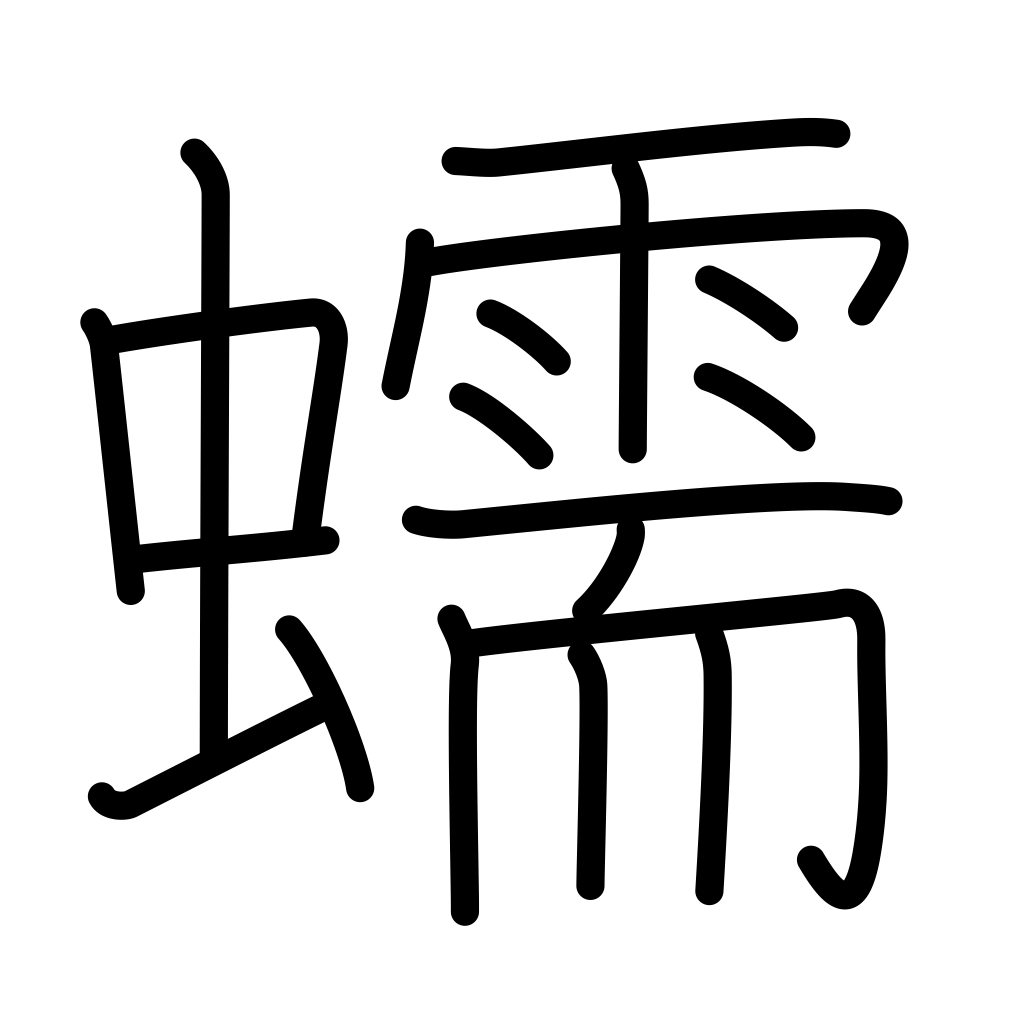
Meaning: crawling of a worm